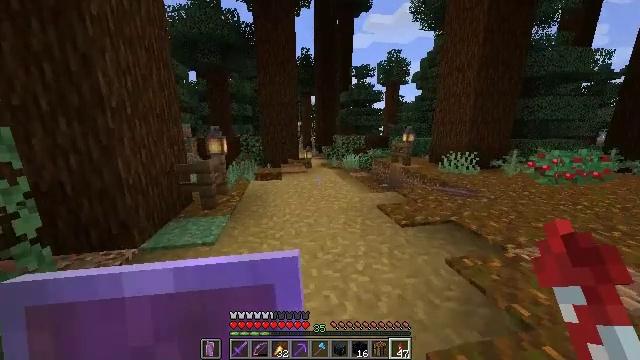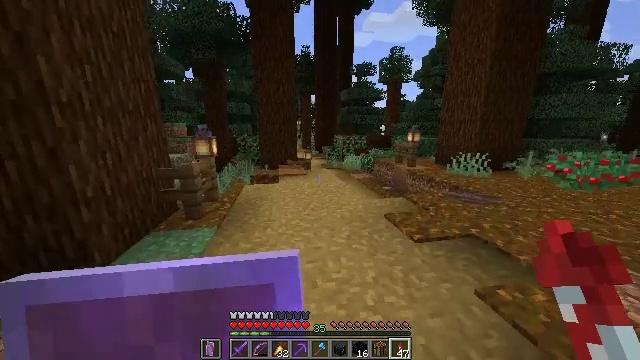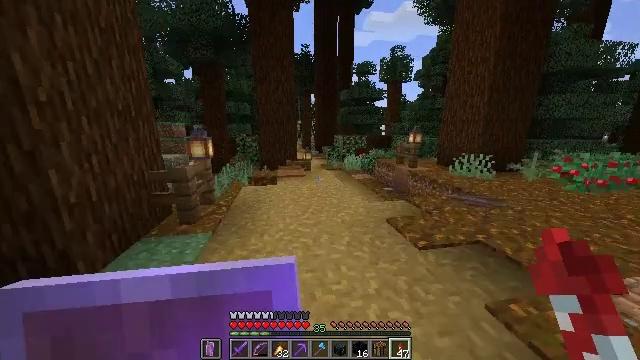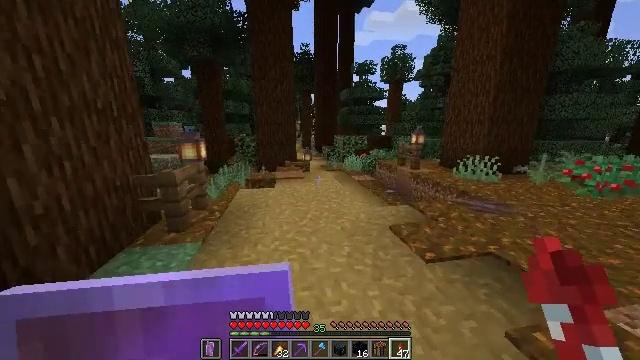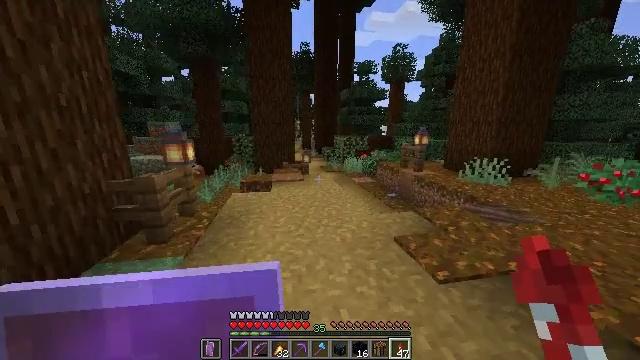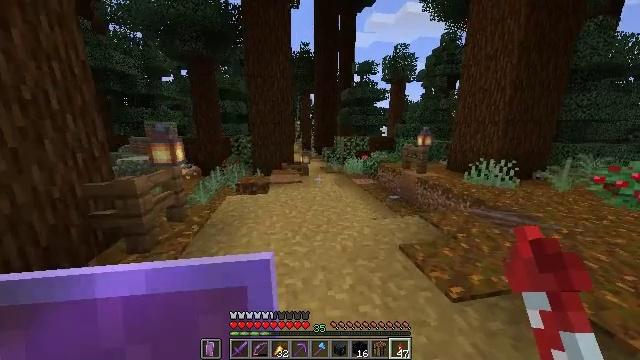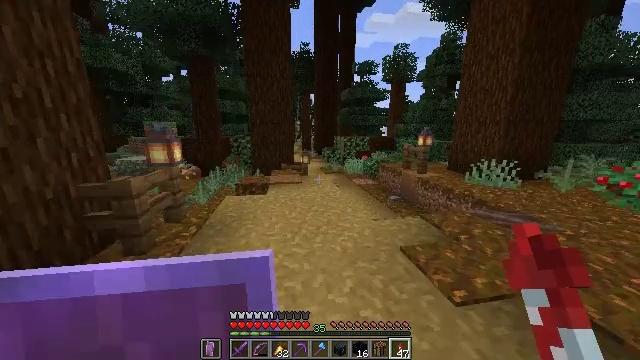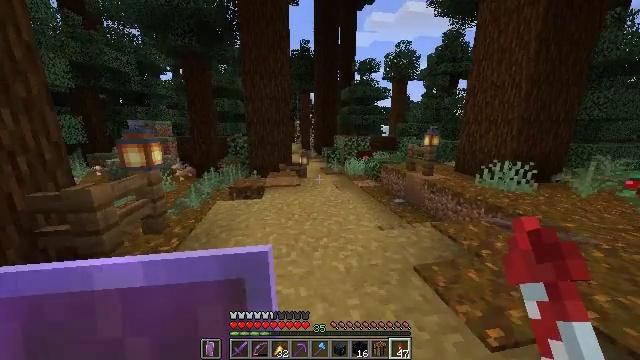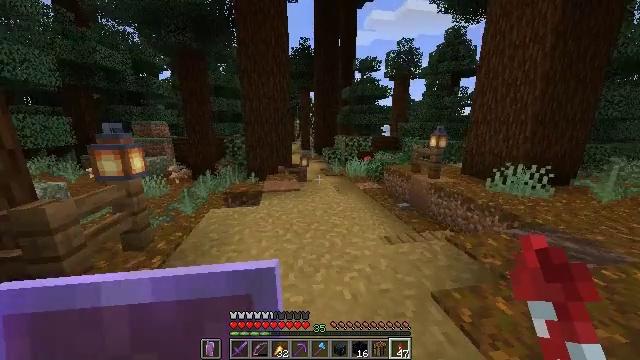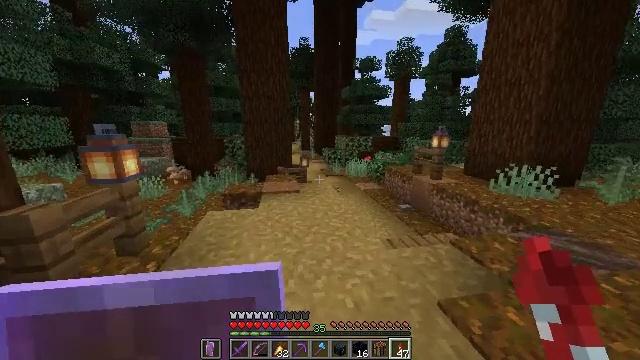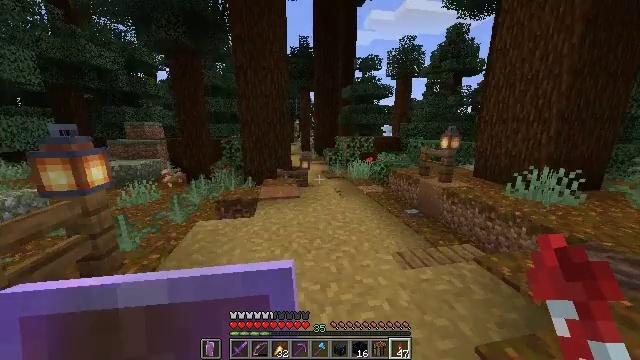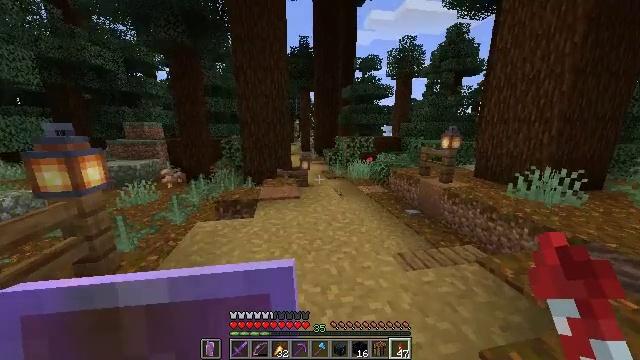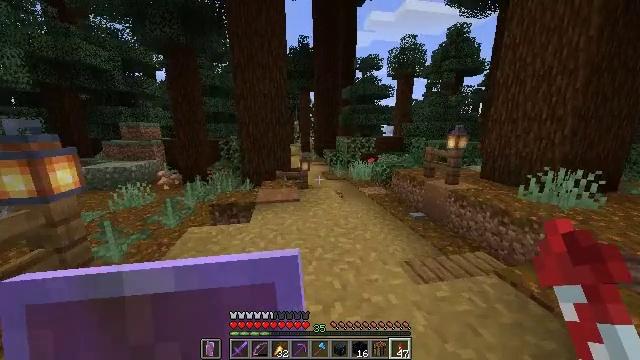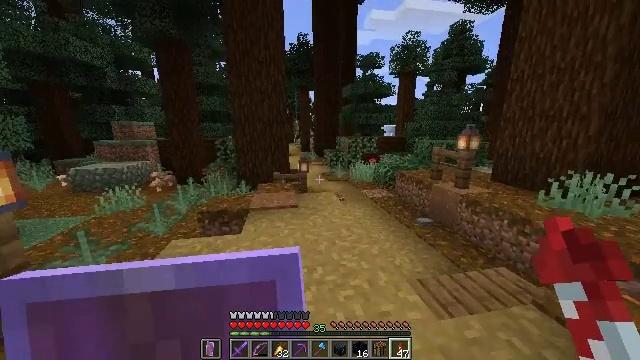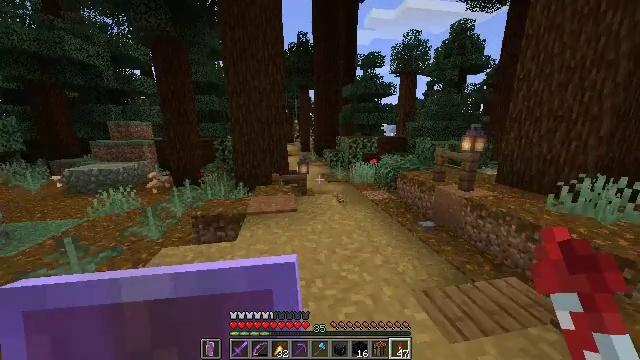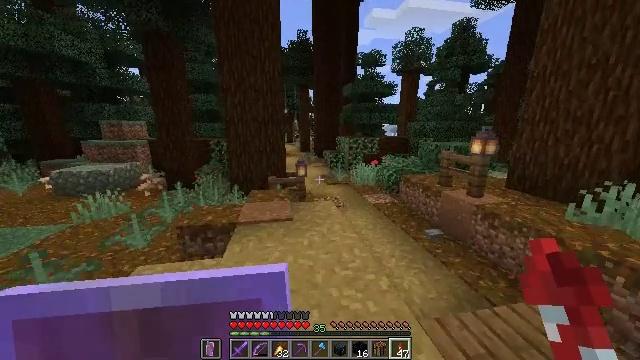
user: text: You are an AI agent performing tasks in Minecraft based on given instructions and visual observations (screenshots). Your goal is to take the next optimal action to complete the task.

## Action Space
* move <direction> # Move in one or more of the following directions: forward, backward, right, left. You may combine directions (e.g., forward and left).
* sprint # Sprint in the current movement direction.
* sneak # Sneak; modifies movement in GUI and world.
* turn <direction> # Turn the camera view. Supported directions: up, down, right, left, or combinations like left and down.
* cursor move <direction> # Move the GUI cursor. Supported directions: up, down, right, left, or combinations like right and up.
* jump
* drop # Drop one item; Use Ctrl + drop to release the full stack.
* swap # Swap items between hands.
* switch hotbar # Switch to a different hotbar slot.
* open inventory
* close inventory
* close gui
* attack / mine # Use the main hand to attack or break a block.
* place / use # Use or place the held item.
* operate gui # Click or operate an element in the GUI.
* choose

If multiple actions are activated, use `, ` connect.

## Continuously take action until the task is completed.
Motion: motion action
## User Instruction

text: Use wool to craft a light gray carpet.
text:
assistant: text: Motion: move forward, sprint, attack / mine
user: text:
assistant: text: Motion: move forward, sprint, attack / mine
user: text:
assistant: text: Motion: move forward, sprint, attack / mine
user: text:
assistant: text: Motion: move forward, sprint, attack / mine
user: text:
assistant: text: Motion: move forward, sprint, attack / mine
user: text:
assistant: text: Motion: move forward, sprint, attack / mine
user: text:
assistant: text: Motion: move forward, sprint, attack / mine
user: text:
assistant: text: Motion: move forward, sprint, attack / mine
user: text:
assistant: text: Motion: move forward, sprint, attack / mine
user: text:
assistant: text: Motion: move forward, sprint, attack / mine
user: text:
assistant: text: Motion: move forward, sprint, attack / mine
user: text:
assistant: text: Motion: move forward, sprint, attack / mine
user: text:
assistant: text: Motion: move forward, sprint, attack / mine
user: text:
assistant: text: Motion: move forward, sprint, attack / mine
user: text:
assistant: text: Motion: move forward, sprint, attack / mine
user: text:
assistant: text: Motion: move forward, sprint, attack / mine
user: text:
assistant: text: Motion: move forward, sprint, attack / mine
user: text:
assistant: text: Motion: move forward, sprint, attack / mine
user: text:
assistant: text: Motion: move forward, sprint, attack / mine
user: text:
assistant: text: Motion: move forward, sprint, attack / mine
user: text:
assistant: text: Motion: move forward, sprint, attack / mine
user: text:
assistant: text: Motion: move forward, sprint, attack / mine
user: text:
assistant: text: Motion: move forward and move right, sprint, attack / mine
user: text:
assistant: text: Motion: move forward and move right, sprint, attack / mine
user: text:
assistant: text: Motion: move forward and move right, sprint, attack / mine
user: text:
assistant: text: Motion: move forward and move right, sprint, attack / mine
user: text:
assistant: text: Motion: move forward, sprint, attack / mine
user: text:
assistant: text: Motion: move forward, sprint, attack / mine
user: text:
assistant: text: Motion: move forward, sprint, attack / mine
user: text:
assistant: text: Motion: move forward, sprint, attack / mine